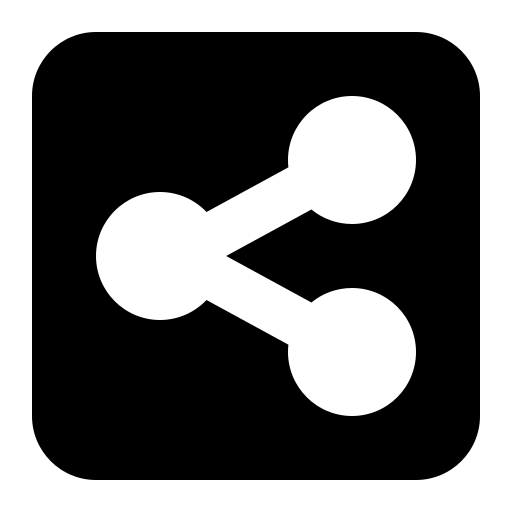
Tags: icon, FontAwesome, fa-icon, solid, square, share, nodes